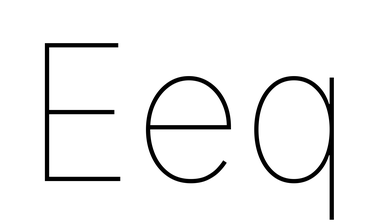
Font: Inter_Thin